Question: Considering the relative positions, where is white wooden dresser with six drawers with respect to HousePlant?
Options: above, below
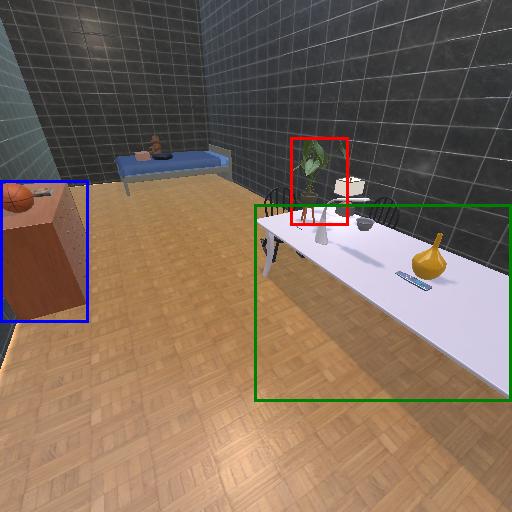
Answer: above